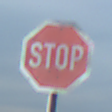
Verkehrszeichen: Stop
Umgebung: Outdoor, Beach
Tageszeit: SunriseSunset
Wetter: PartlyCloudy
Licht: Natural
Jahreszeit: NotSpecified
Kontrast: LowContrast